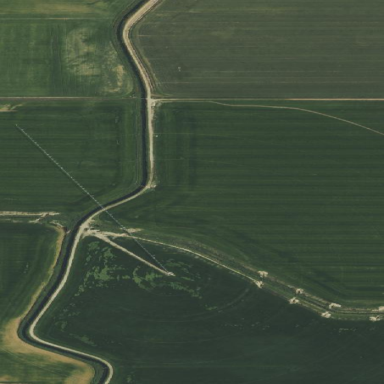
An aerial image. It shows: Farmland with pivot irrigation system.